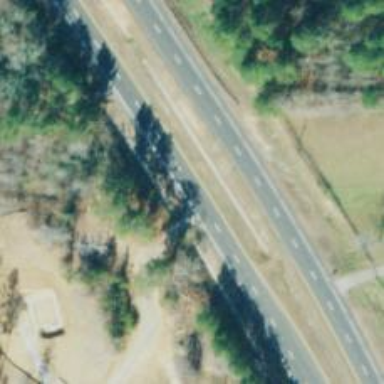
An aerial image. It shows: Asphalt road designated as trunk highway.